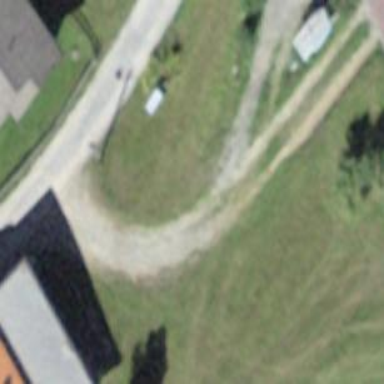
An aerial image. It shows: Unpaved driveway designated as service road.